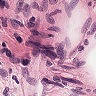
Metastatic tissue present: no